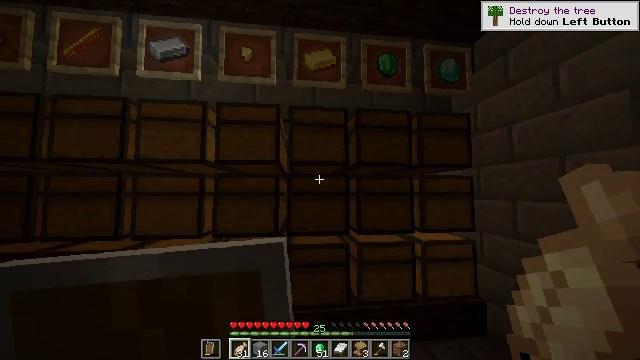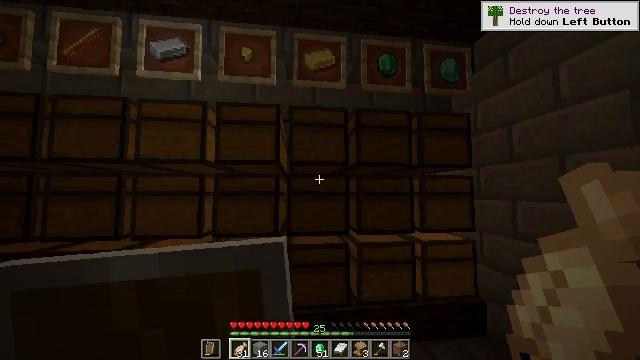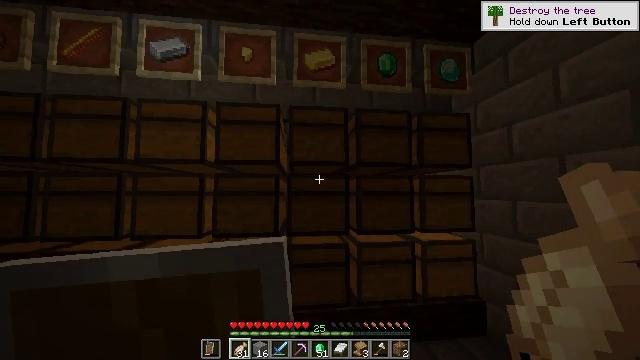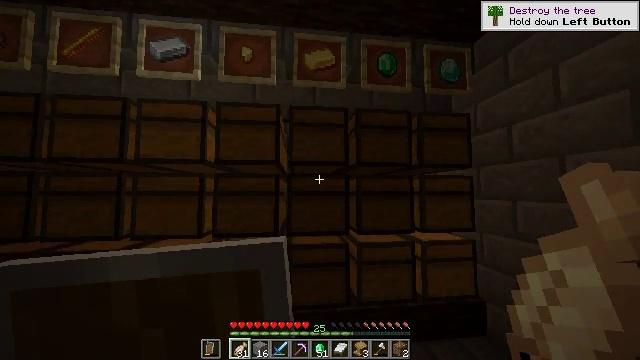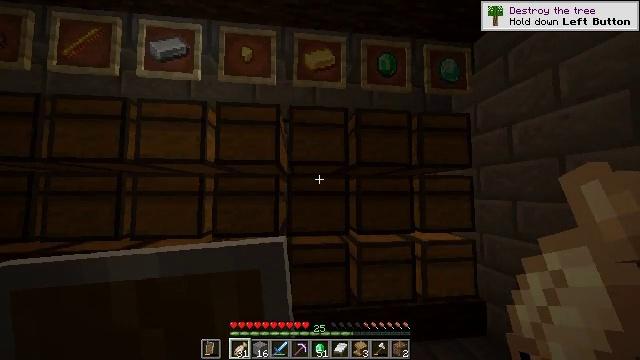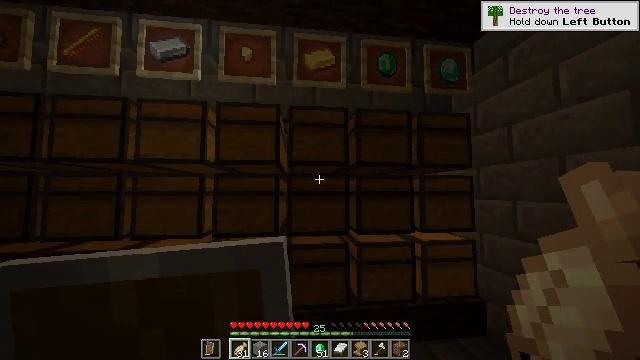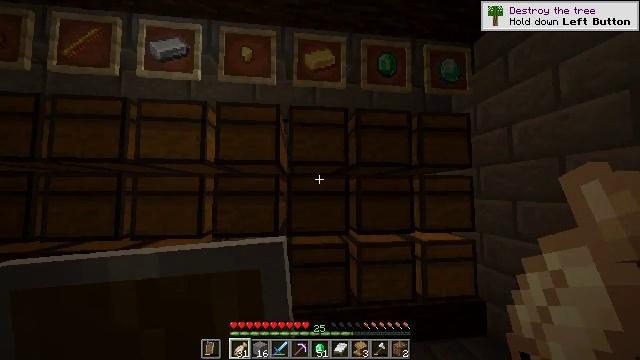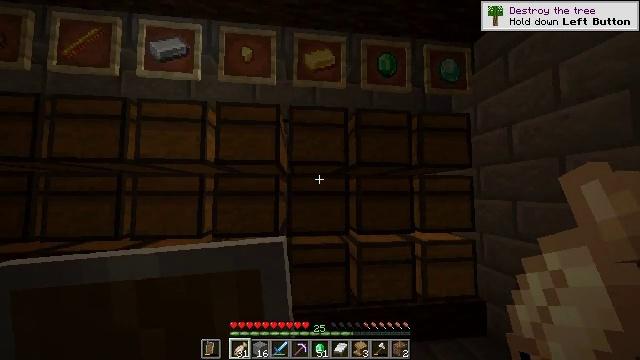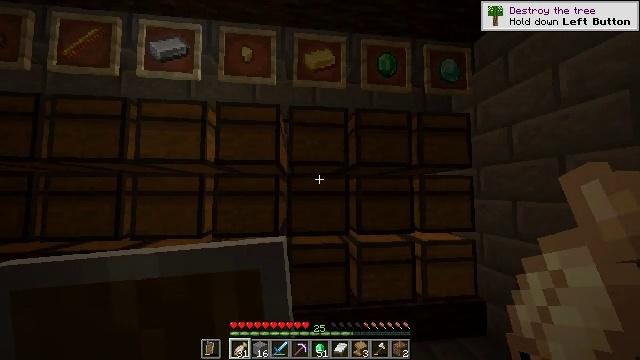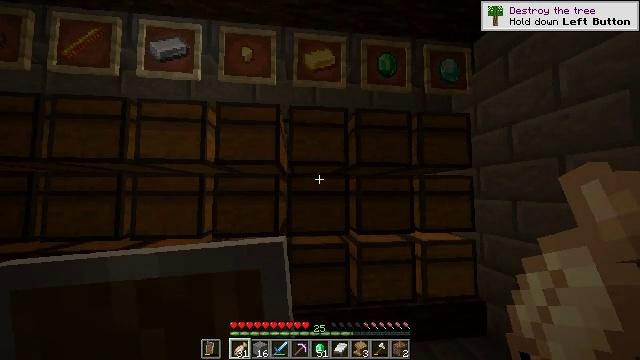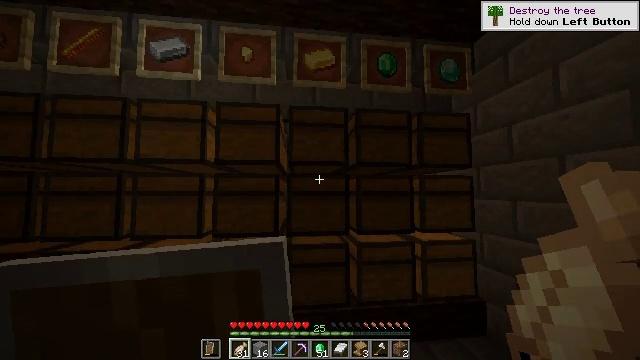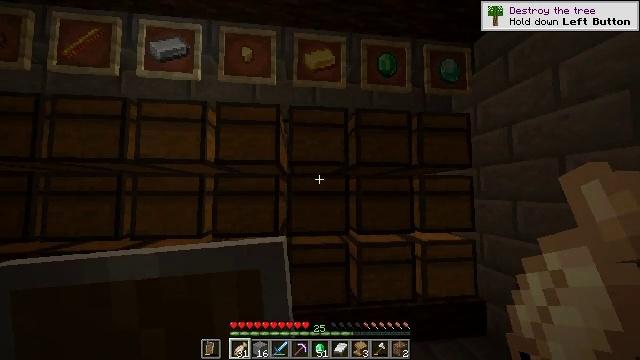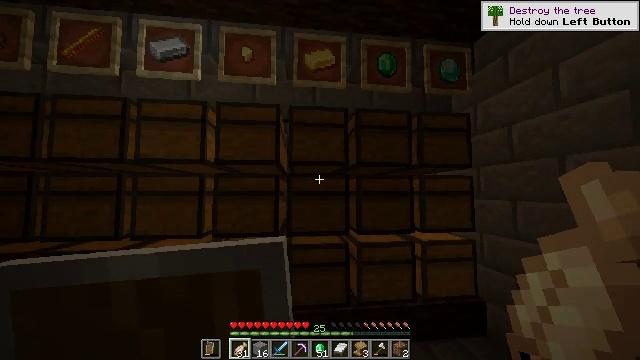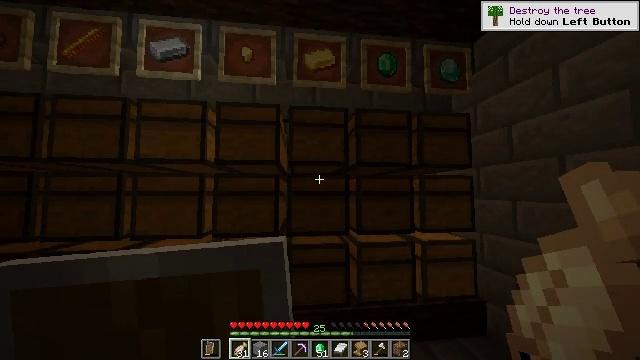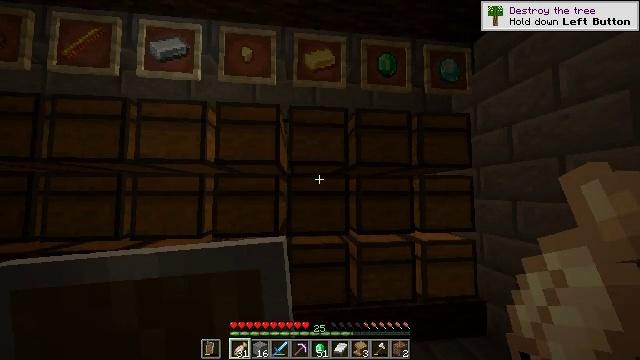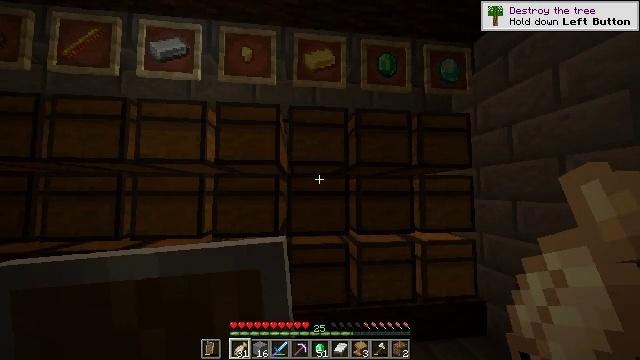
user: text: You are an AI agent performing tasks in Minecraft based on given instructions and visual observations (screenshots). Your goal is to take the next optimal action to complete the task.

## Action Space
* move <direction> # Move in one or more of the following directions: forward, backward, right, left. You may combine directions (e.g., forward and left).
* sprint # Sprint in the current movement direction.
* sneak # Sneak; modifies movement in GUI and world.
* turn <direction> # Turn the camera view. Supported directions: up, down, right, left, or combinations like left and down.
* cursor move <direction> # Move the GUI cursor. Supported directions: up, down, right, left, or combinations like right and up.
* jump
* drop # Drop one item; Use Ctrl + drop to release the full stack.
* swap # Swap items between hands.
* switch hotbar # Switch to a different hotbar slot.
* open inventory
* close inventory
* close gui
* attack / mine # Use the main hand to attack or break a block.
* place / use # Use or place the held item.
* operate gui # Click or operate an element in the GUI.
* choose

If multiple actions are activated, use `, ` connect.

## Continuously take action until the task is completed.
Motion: motion action
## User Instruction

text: Use the crafting table to craft a brewing stand.
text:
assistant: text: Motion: no_op
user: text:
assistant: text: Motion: no_op
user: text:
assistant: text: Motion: no_op
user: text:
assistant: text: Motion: no_op
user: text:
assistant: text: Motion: no_op
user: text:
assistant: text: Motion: no_op
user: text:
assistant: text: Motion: no_op
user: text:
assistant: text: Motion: no_op
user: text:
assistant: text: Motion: no_op
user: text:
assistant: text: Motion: no_op
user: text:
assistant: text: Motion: no_op
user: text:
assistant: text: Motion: no_op
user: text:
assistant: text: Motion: no_op
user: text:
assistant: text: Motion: no_op
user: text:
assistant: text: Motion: no_op
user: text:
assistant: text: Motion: no_op
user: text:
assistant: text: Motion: no_op
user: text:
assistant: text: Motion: no_op
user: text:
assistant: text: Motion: no_op
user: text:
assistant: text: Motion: no_op
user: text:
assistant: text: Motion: no_op
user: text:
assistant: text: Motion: no_op
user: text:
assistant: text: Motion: no_op
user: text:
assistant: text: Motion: no_op
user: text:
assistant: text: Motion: turn left and up
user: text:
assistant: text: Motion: move left, turn left
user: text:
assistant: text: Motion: move left, turn left
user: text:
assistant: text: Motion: move forward and move left
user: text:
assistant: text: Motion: move forward and move left
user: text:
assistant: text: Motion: move forward and move left